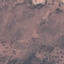
Land use / land cover class: HerbaceousVegetation